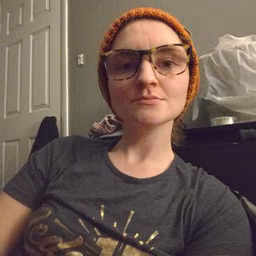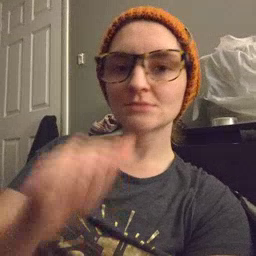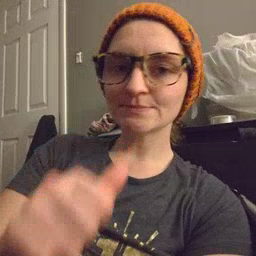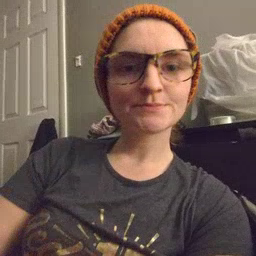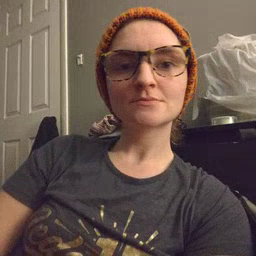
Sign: not